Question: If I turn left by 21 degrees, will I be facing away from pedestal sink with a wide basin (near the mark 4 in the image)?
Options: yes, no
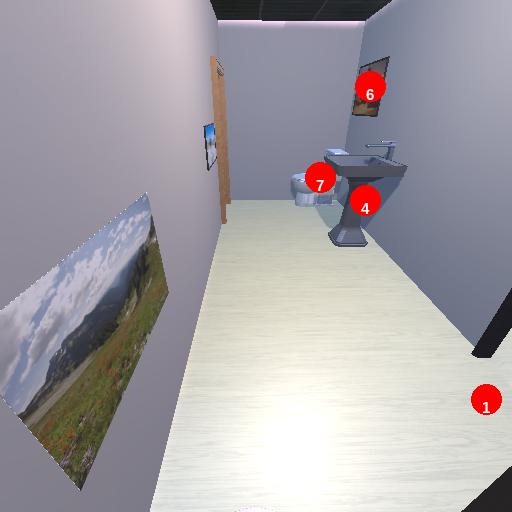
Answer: yes